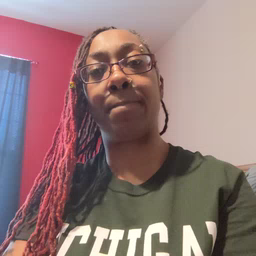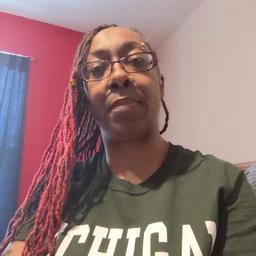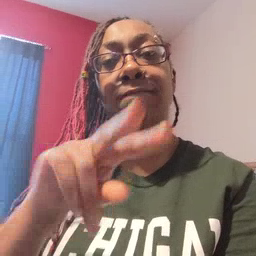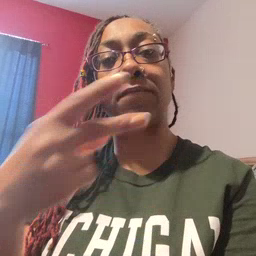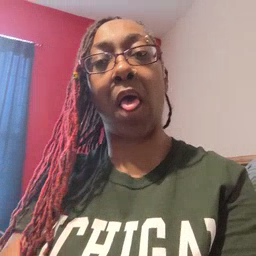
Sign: fall